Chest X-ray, PA view. Patient: 54 years old, sex M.
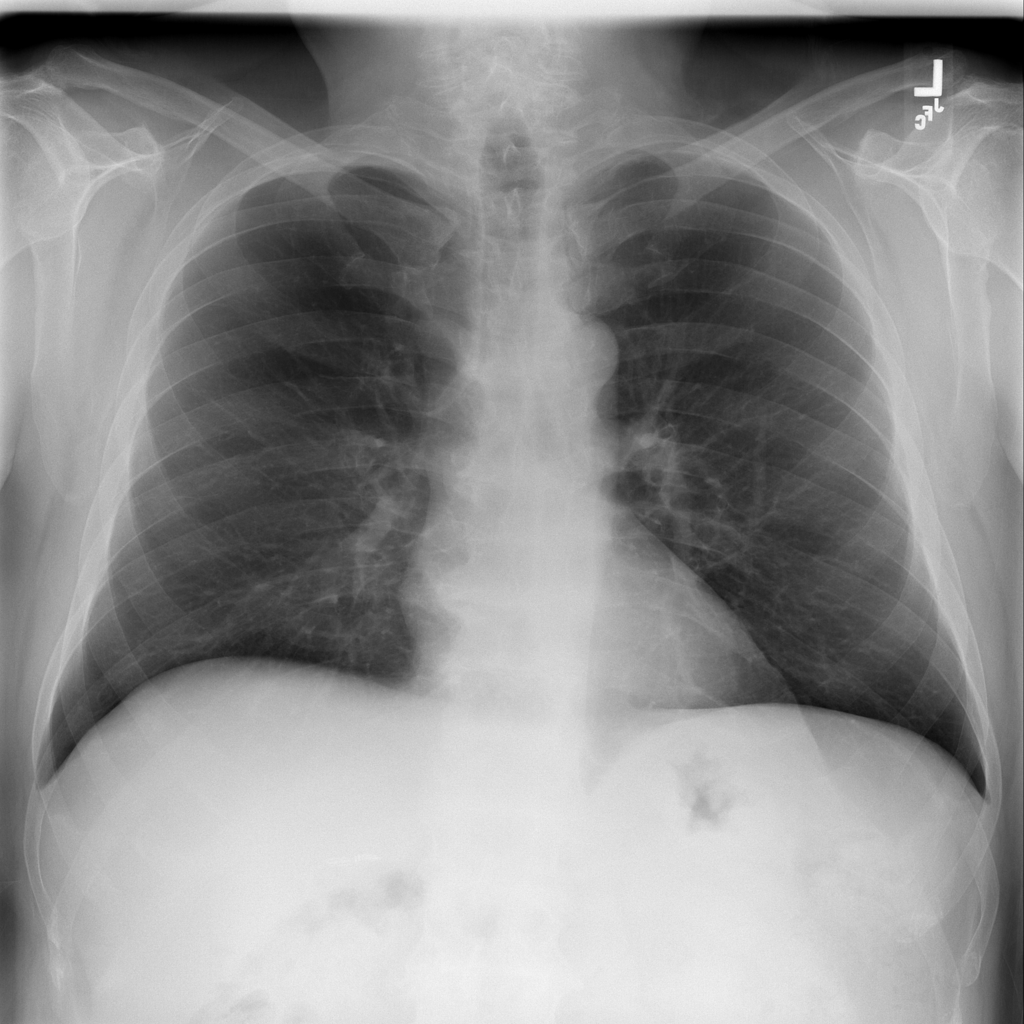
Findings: No Finding